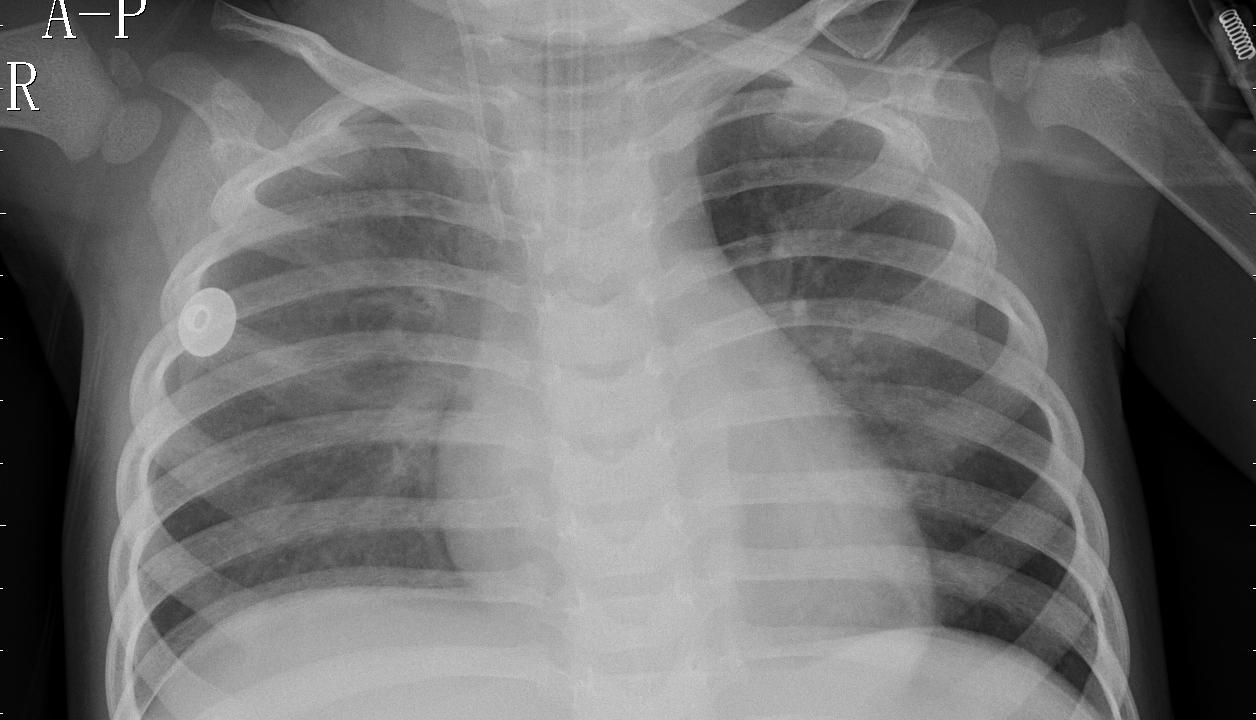
Diagnosis: PNEUMONIA